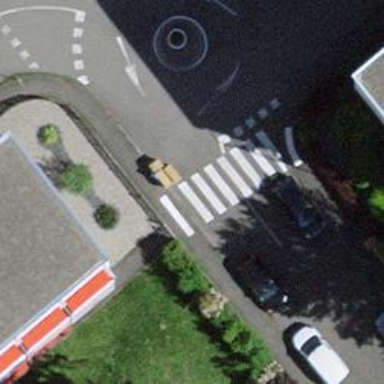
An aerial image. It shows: Zebra crossing on the road.